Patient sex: M
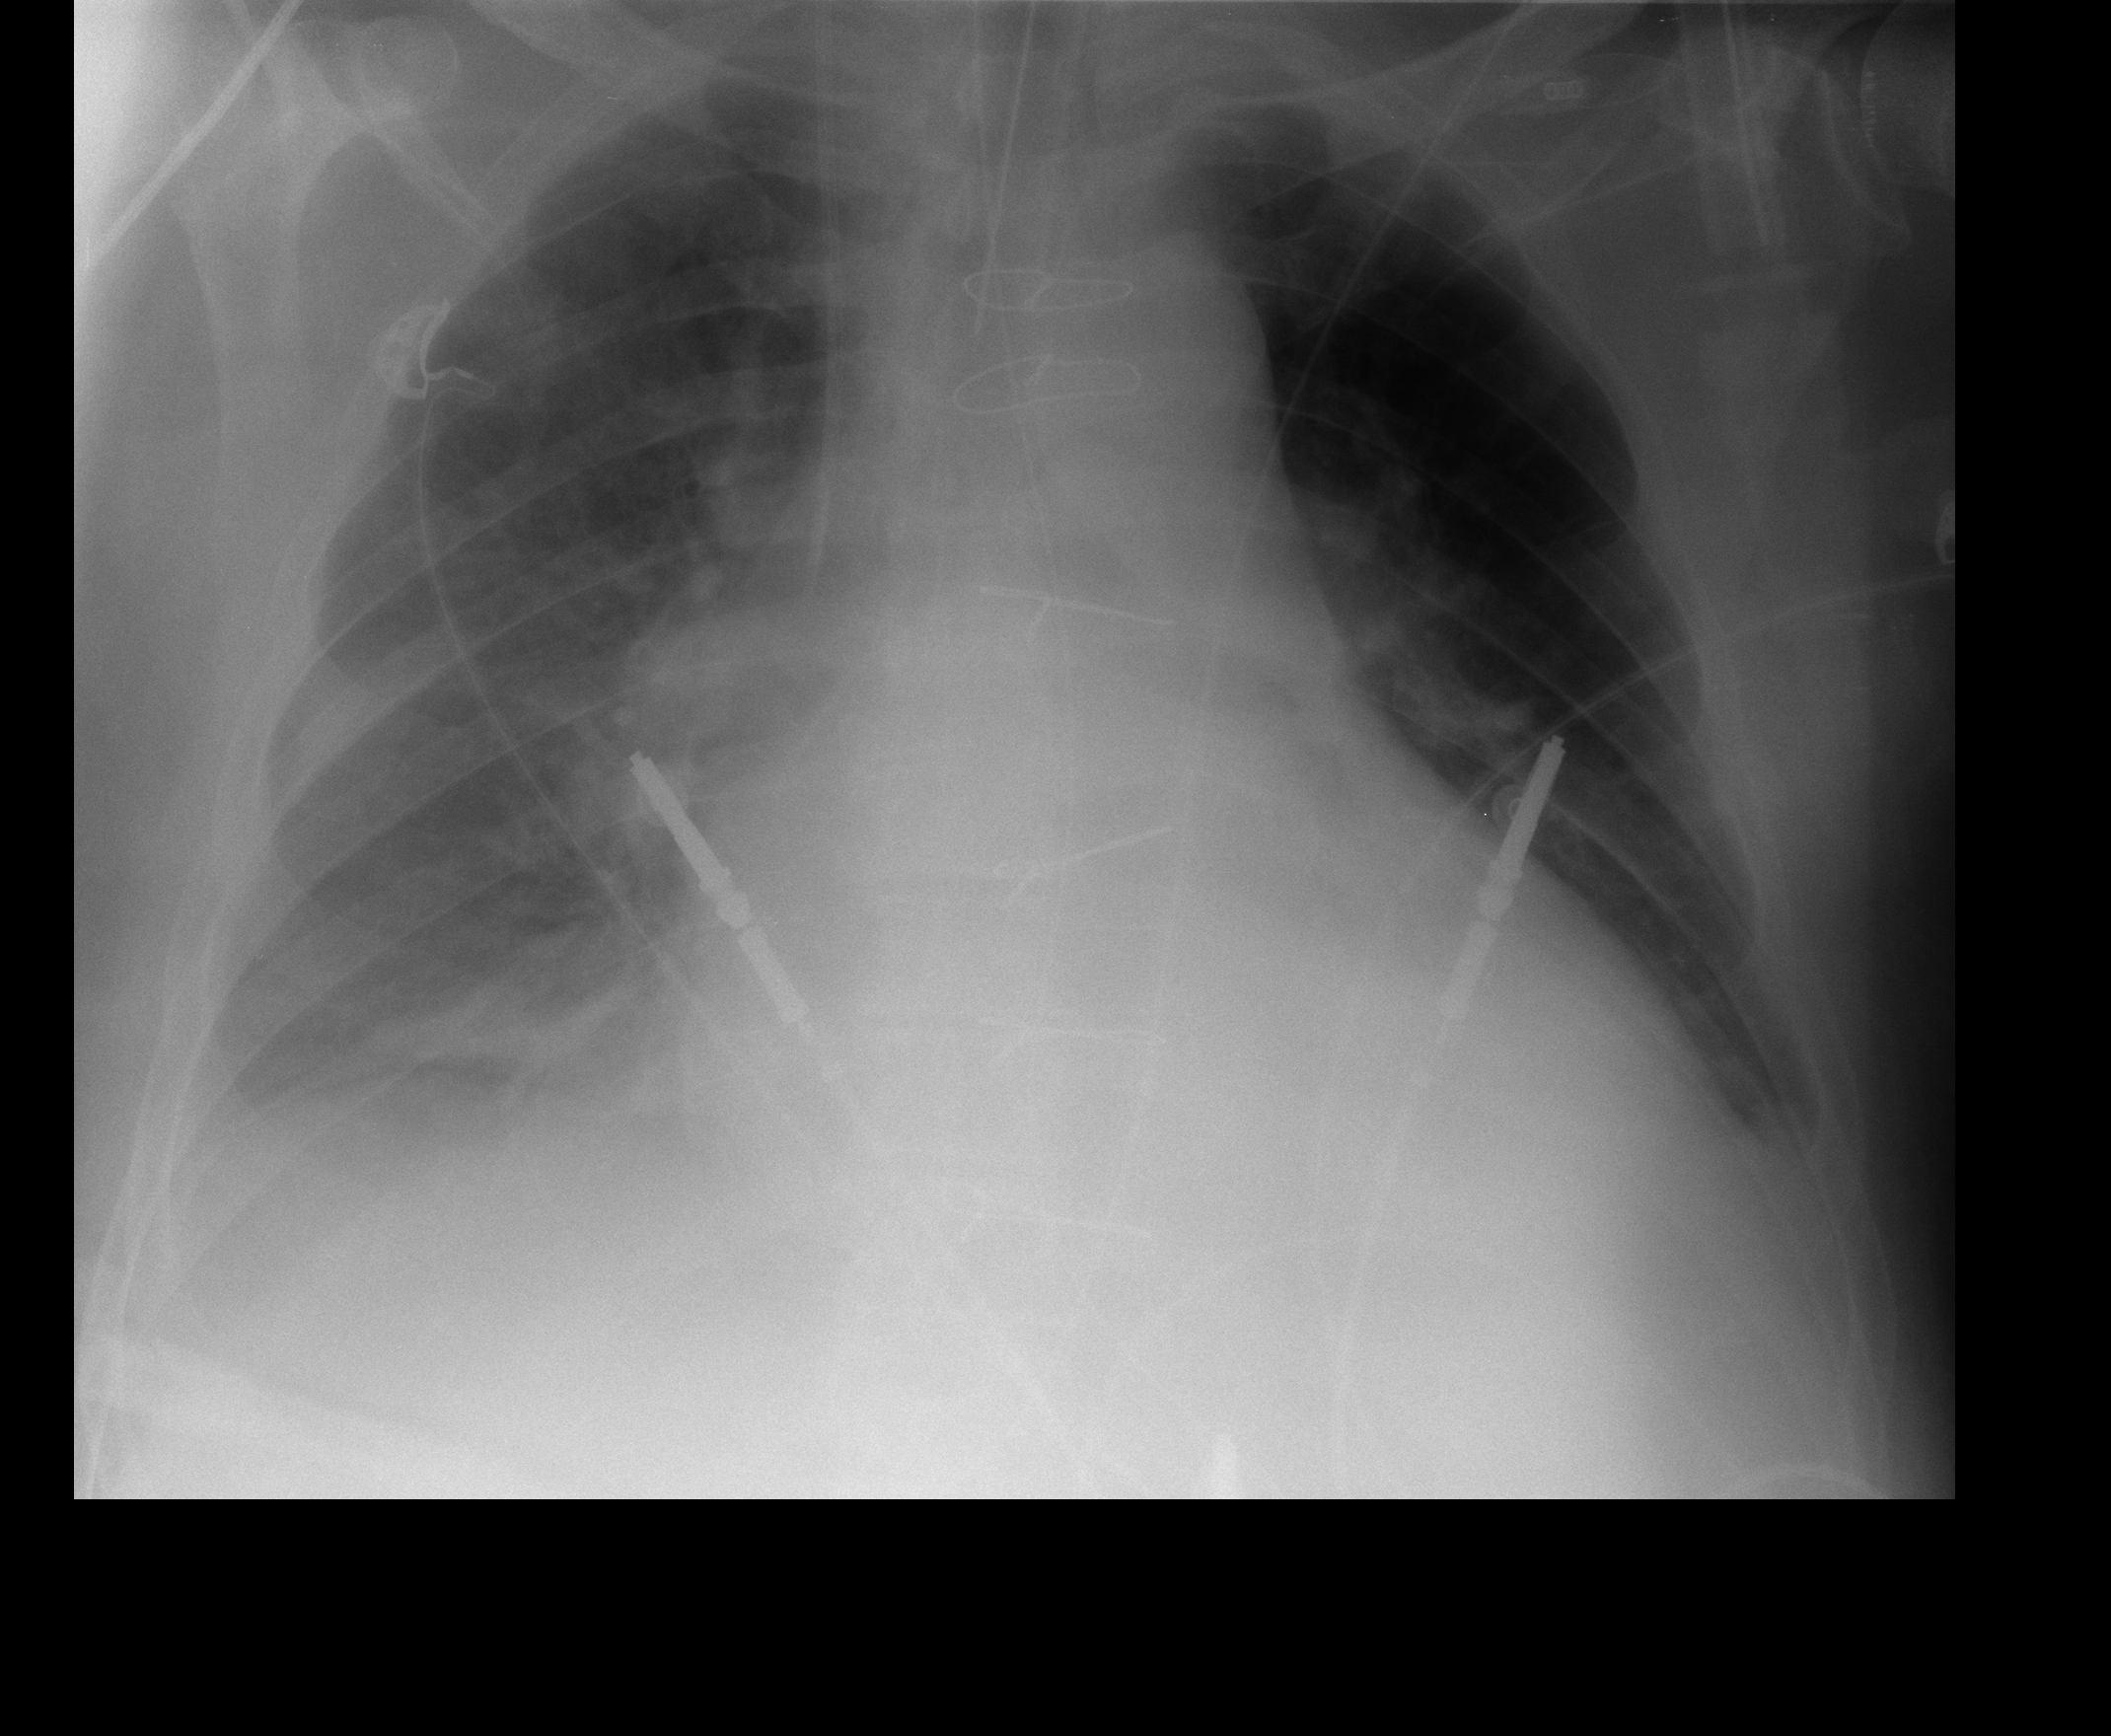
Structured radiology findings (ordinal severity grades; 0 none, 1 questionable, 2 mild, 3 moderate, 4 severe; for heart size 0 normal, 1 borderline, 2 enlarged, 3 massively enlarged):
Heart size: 2
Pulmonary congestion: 2
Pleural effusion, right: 2
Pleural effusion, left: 1
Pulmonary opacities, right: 1
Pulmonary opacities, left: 0
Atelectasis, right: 2
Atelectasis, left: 0